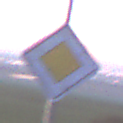
Verkehrszeichen: Vorfahrtsstrasse
Umgebung: Outdoor, Nature
Tageszeit: SunriseSunset
Wetter: Clear
Licht: Natural
Jahreszeit: NotSpecified
Kontrast: LowContrast